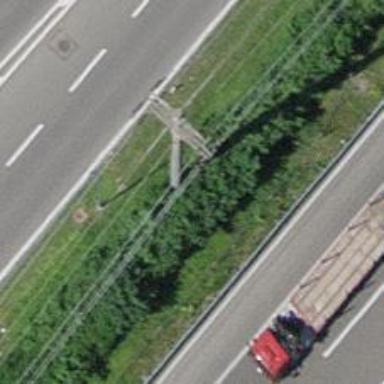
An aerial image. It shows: Concrete power pole.